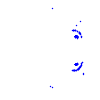
Particle: kaon